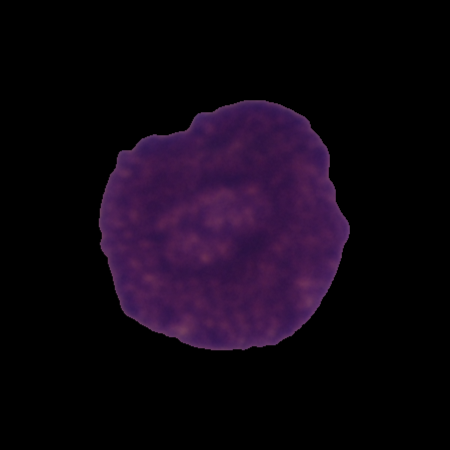
Label: healthy